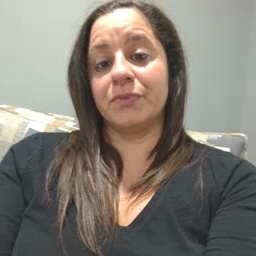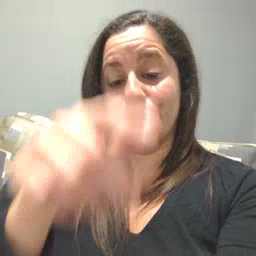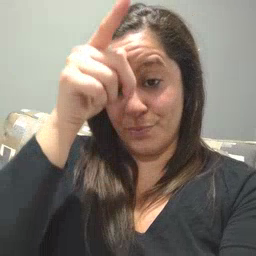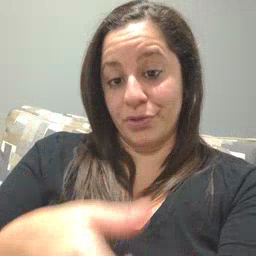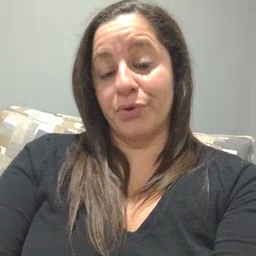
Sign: brother